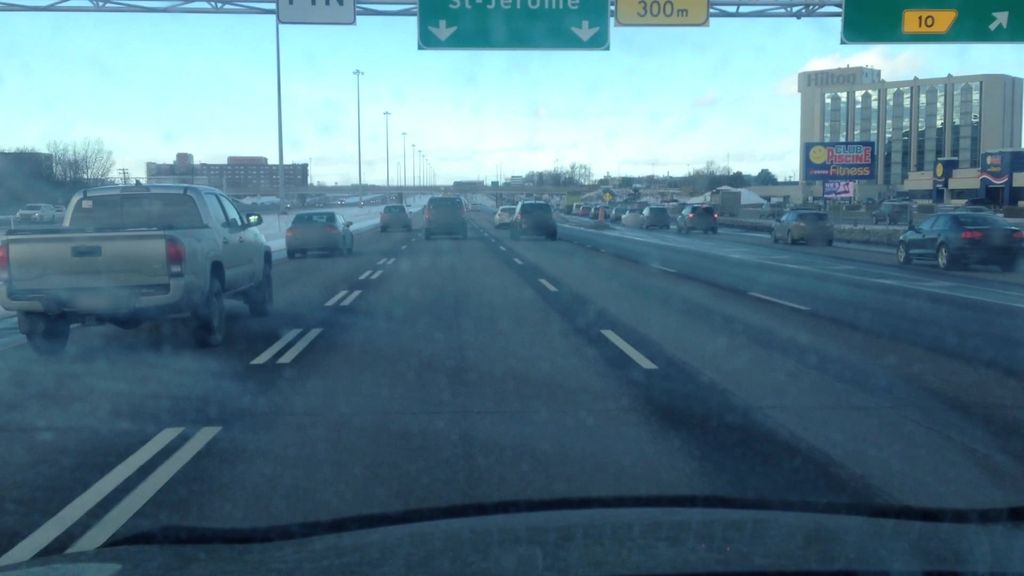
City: montreal